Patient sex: M
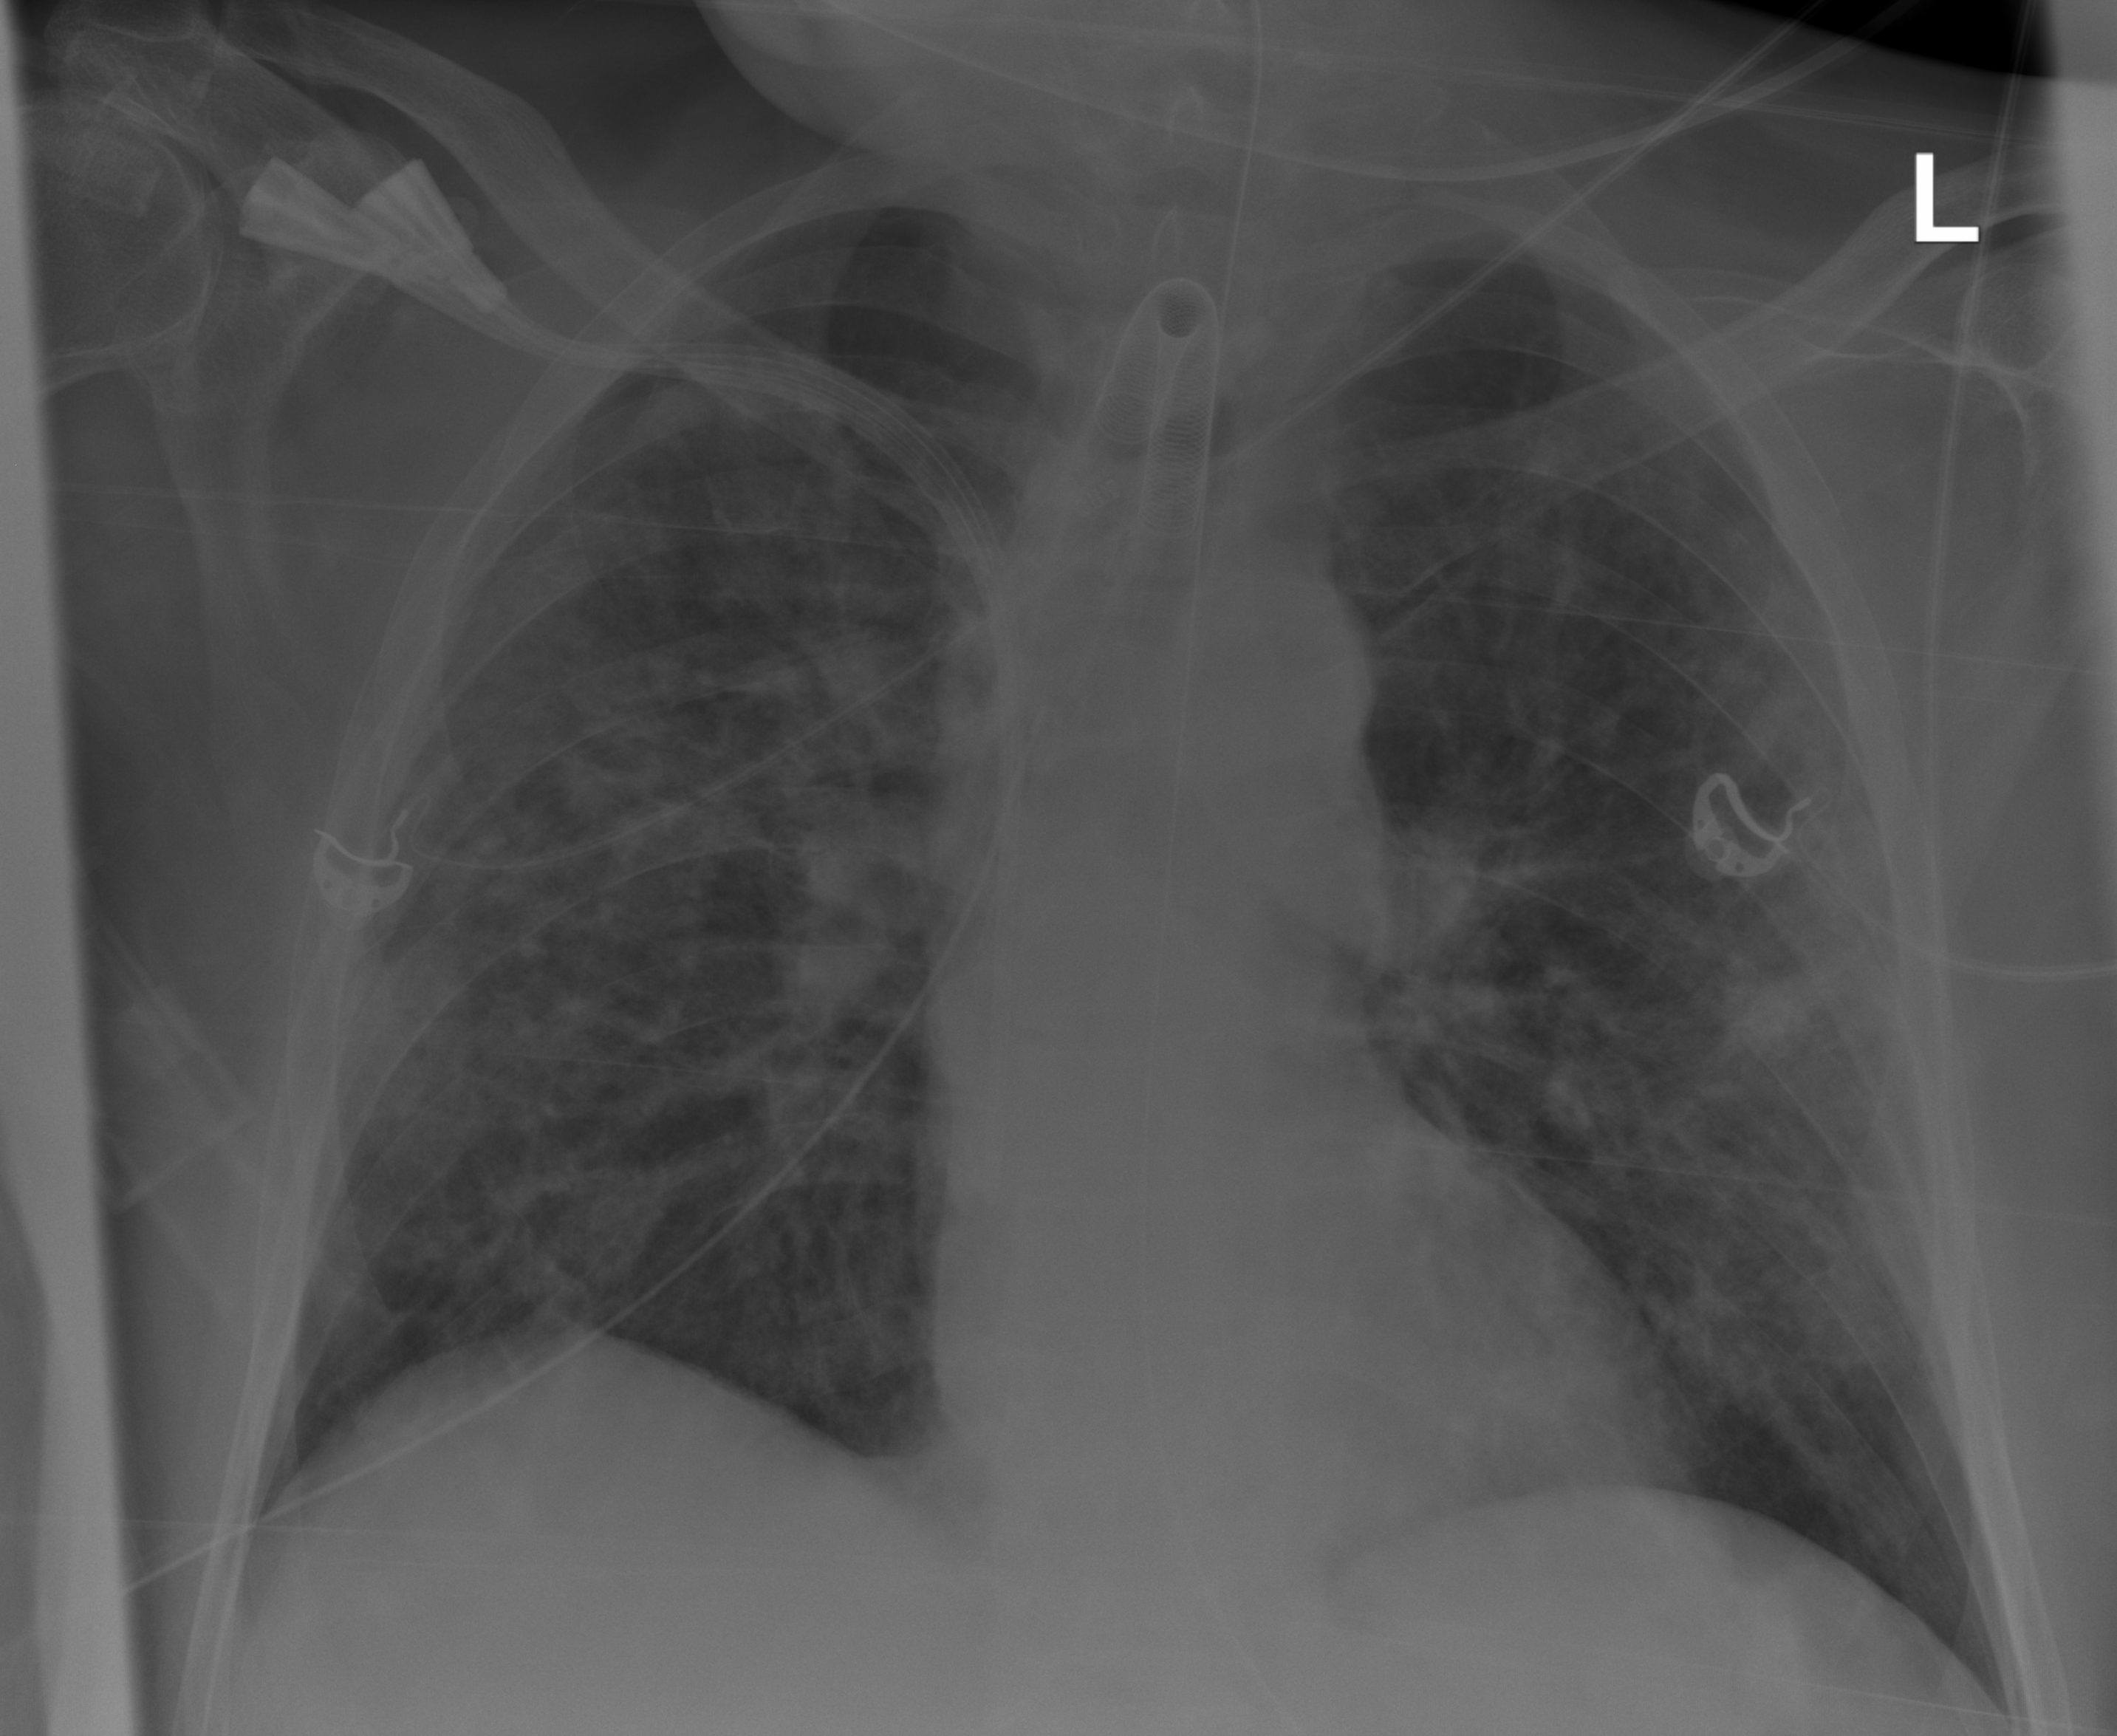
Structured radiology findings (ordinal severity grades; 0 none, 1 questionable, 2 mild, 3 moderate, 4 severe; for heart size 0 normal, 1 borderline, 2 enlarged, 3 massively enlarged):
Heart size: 0
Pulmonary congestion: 0
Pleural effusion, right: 0
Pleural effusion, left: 0
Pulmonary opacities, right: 2
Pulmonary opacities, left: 2
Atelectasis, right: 2
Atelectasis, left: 2